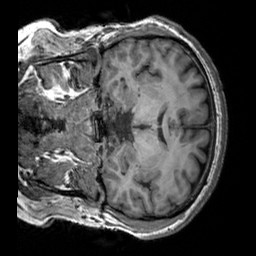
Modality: T1w
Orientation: coronal
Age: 45
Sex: male
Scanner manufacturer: siemens
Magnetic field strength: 3 T
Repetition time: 2.3 s
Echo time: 0.00303 s